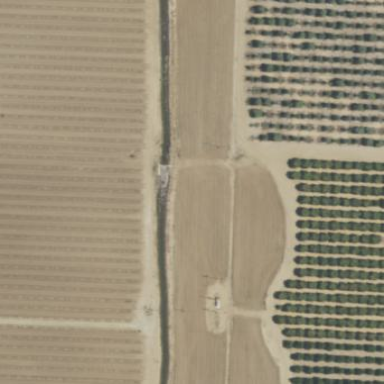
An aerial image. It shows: Orchard.